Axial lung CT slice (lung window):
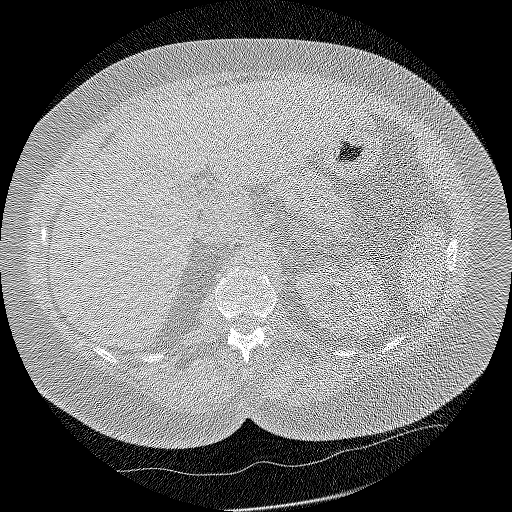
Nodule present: no